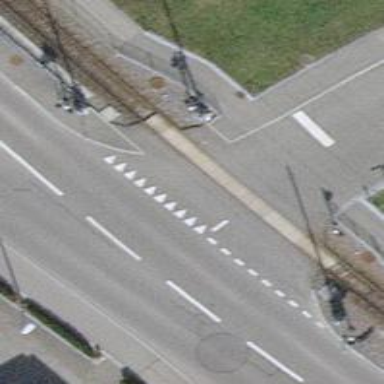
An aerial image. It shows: Level crossing on the railway with lights and double half barrier.